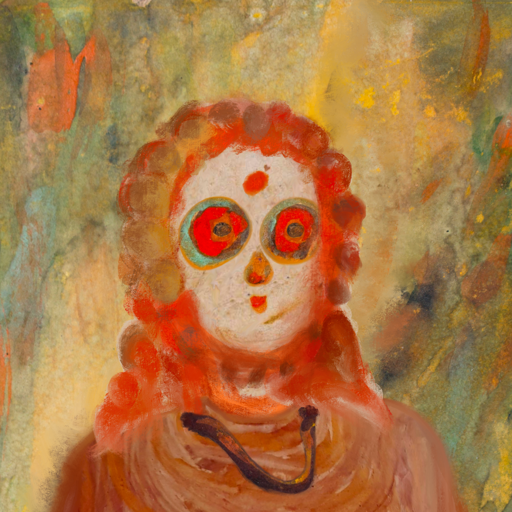
Background: Comrade, Head And Neck Front: Rupkatha, Face Front: Sisters, Bust: Pious_Lady, Hair Front: Rupkatha, Head Accessory: Blank, Second Necklace: Comrade, Necklace: Blank, Baby: Blank